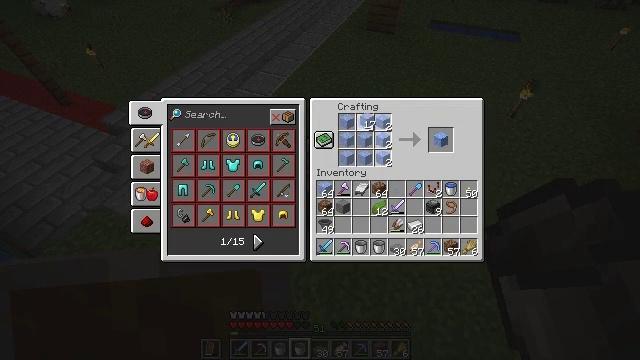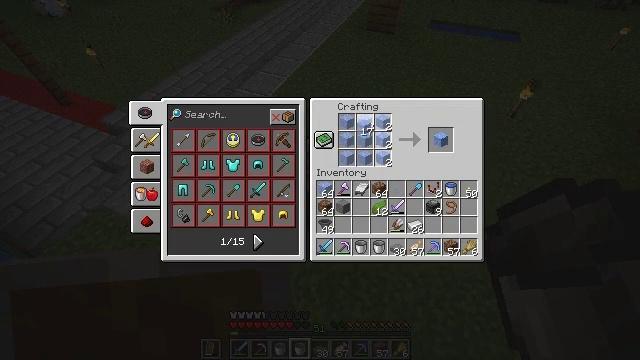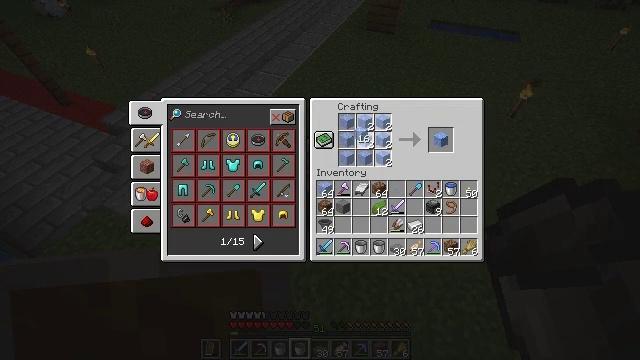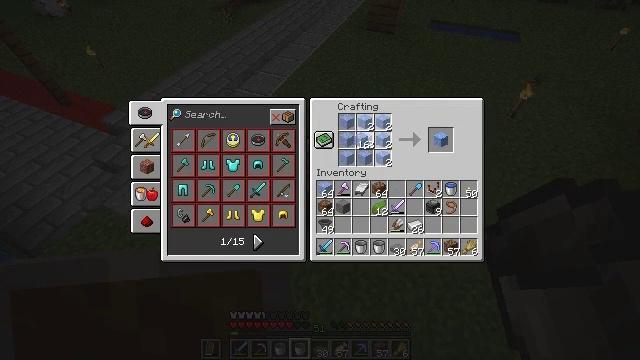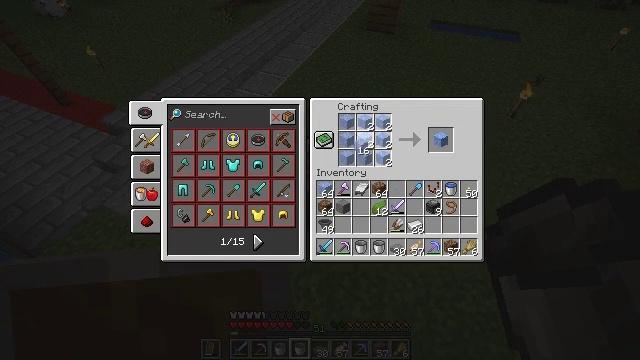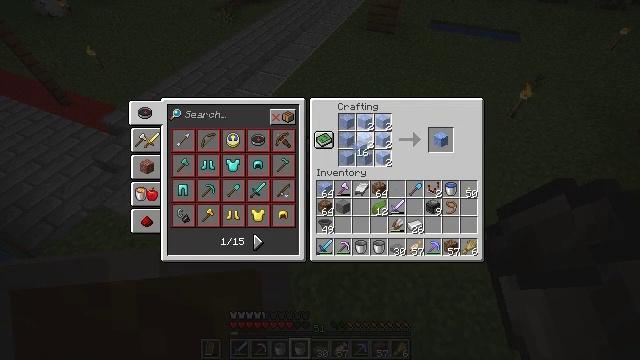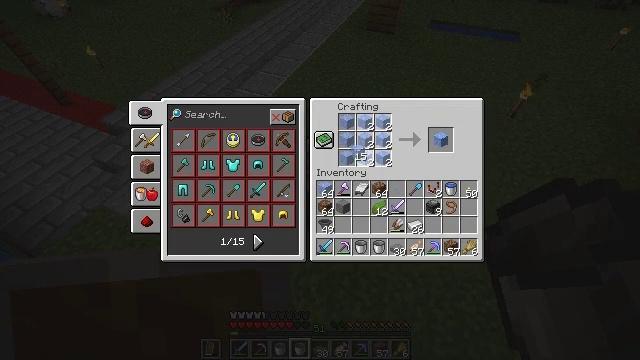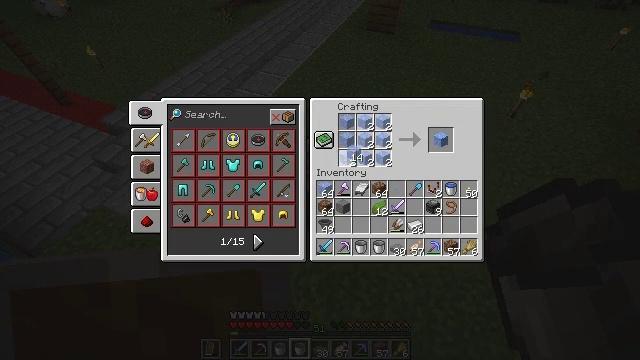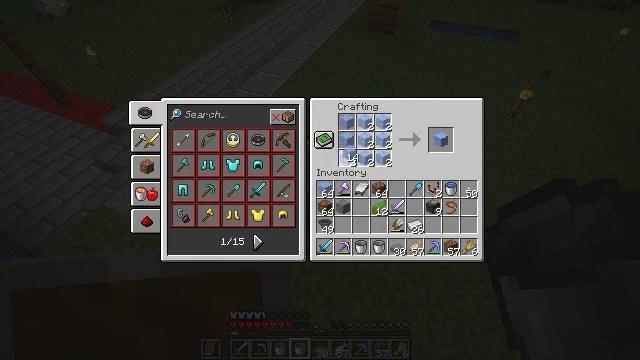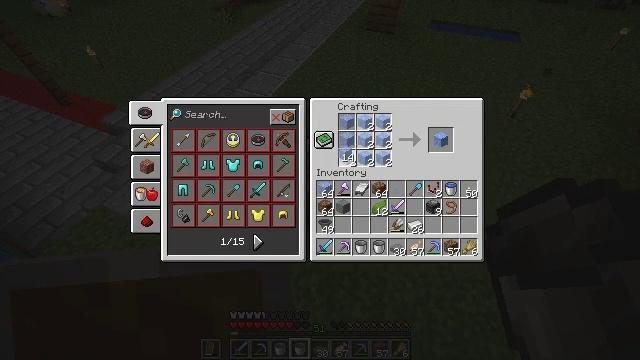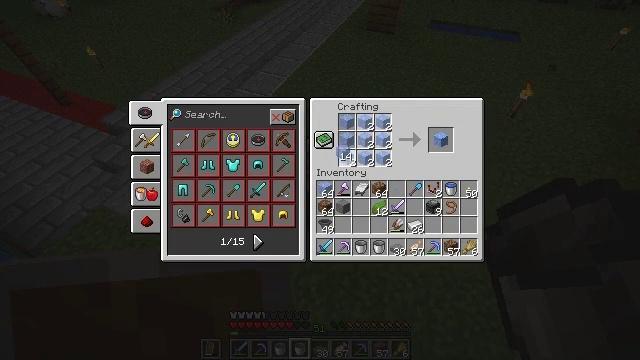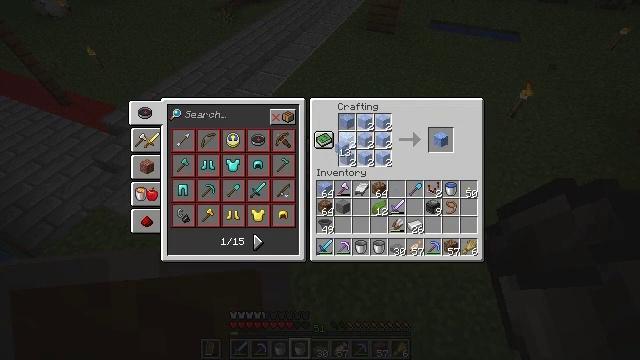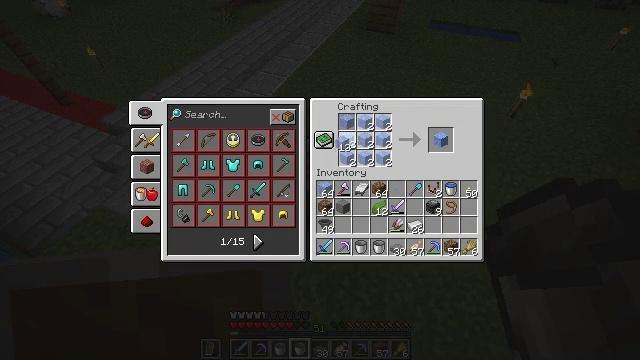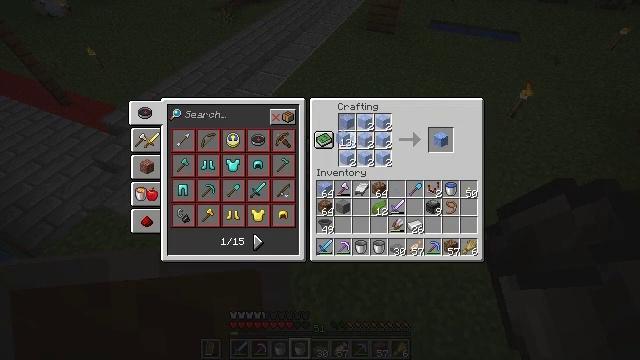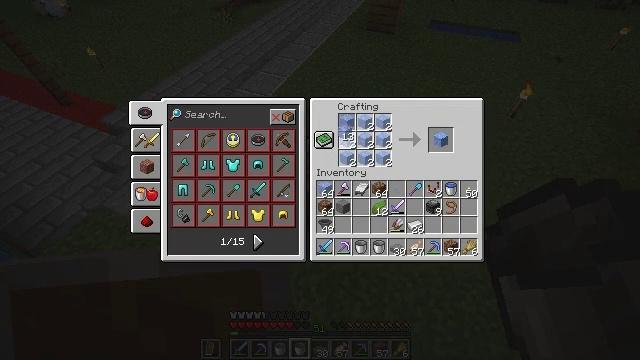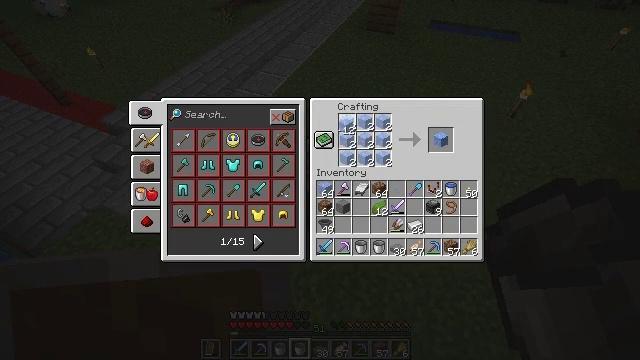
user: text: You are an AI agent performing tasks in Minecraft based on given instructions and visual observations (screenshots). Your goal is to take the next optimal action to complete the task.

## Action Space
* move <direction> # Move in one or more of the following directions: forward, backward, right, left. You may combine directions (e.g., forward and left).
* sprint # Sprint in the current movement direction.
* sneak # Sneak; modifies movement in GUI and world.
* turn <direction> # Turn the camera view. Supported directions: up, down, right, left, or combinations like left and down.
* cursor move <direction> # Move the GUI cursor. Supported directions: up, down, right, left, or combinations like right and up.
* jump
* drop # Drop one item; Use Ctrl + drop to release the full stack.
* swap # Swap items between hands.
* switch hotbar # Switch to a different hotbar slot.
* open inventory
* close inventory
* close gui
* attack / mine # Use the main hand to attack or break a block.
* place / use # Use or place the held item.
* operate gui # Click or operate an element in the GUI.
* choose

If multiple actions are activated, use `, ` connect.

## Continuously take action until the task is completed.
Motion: motion action
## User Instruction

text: Use ice blocks to craft packed ice in the crafting table.
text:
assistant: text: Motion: cursor move down, choose
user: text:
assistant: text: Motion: cursor move down, choose
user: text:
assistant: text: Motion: choose
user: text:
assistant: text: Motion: choose
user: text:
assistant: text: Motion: choose
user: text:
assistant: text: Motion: choose
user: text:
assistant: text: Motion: choose
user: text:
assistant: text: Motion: choose
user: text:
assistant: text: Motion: choose
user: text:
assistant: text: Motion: choose
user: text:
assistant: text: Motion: choose
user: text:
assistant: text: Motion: choose
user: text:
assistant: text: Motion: choose
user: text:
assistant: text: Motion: choose
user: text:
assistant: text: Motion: choose
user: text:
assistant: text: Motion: choose
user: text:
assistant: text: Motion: choose
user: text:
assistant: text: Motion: choose
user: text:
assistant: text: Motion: no_op
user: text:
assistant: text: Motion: cursor move right and down
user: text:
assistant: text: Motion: cursor move right and down
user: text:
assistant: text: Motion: cursor move right and down
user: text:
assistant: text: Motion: cursor move right
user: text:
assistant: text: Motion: no_op
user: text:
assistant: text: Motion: no_op
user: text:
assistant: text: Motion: no_op
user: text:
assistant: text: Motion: cursor move left
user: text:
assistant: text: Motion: no_op
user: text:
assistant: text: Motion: no_op
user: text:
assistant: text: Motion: operate gui